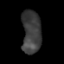
Tissue: lung
Cell type: Myeloid cells
Senescence score: 0.223
Nuclear area (px): 806
Mean DAPI intensity: 60.866